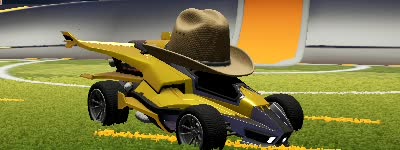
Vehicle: aftershock